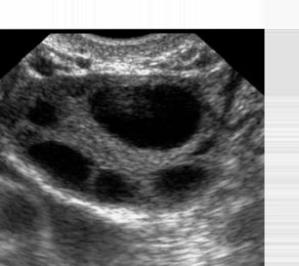
Label: infected